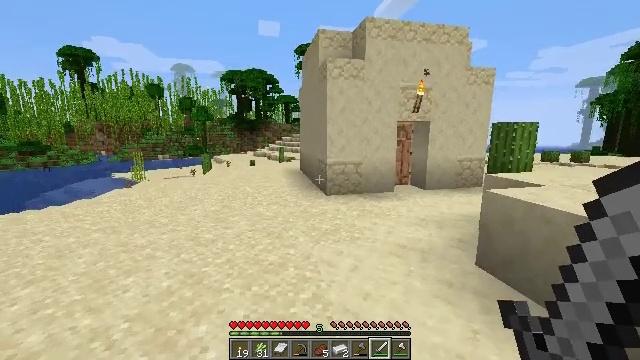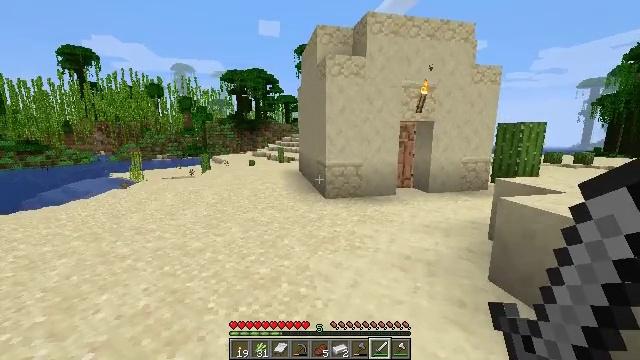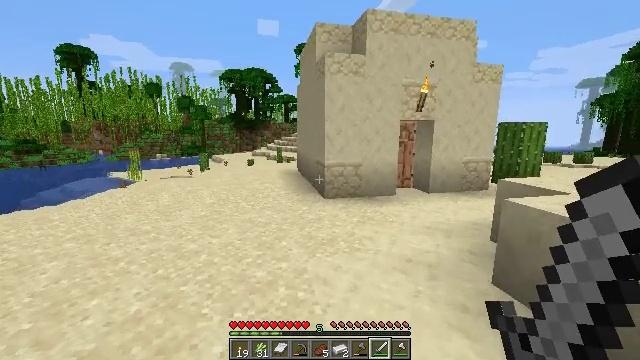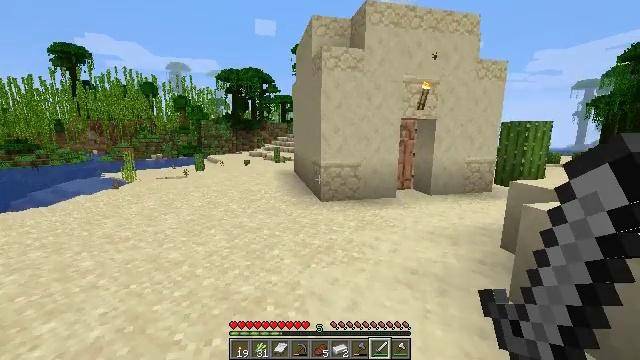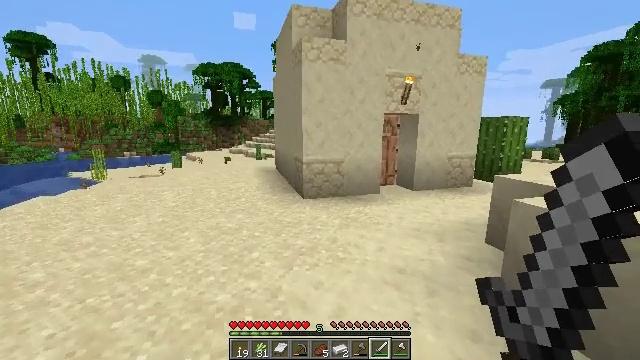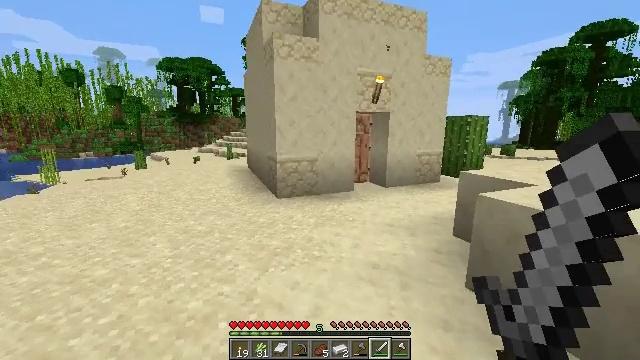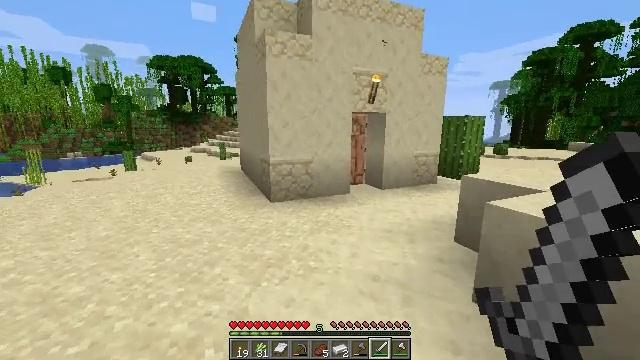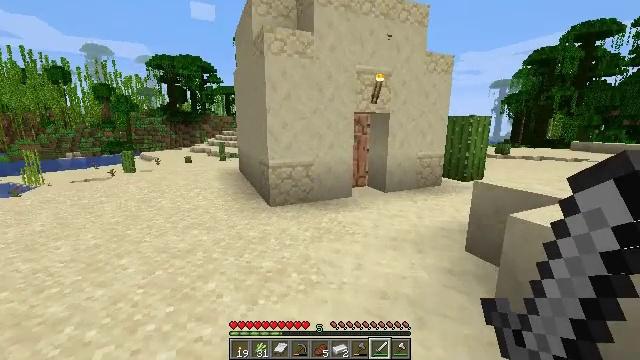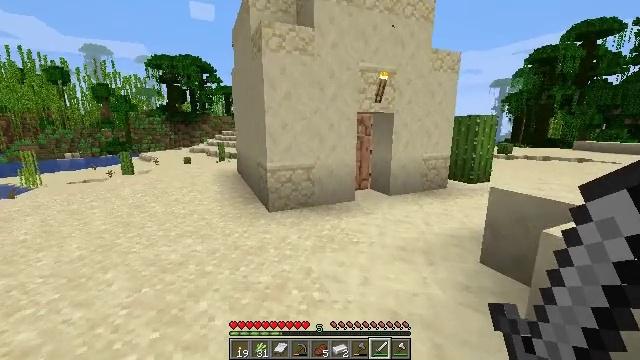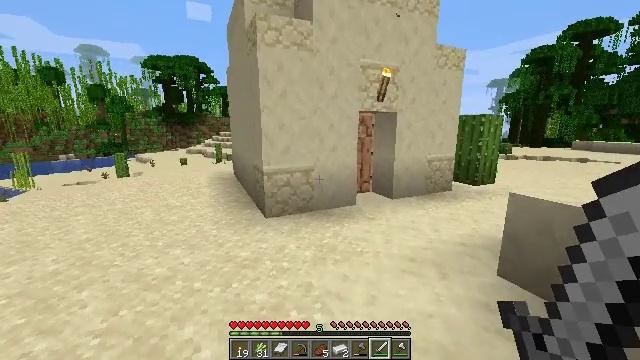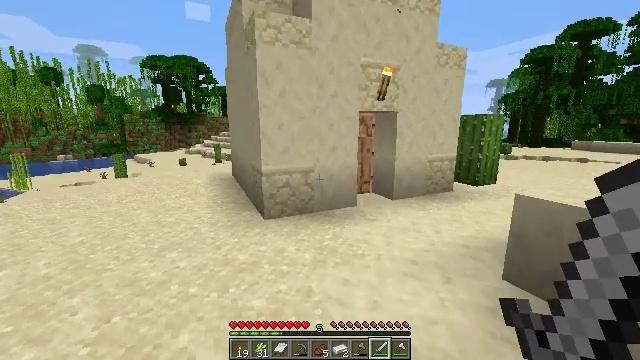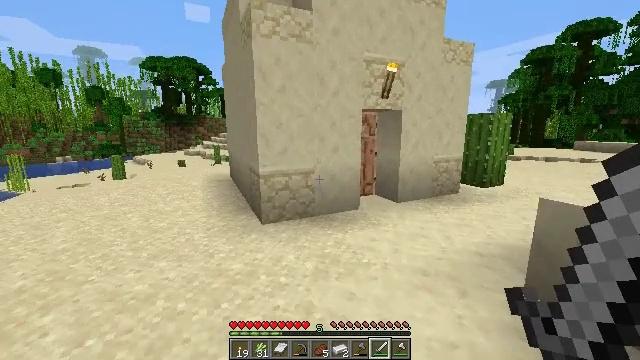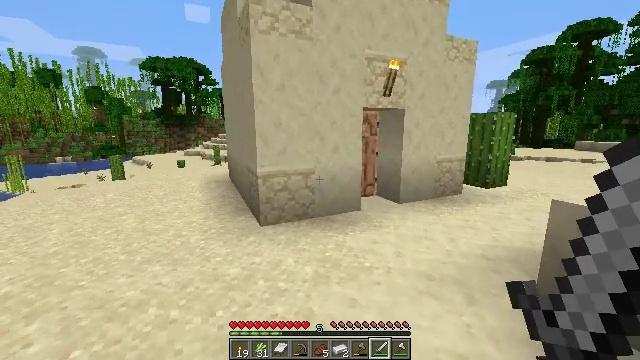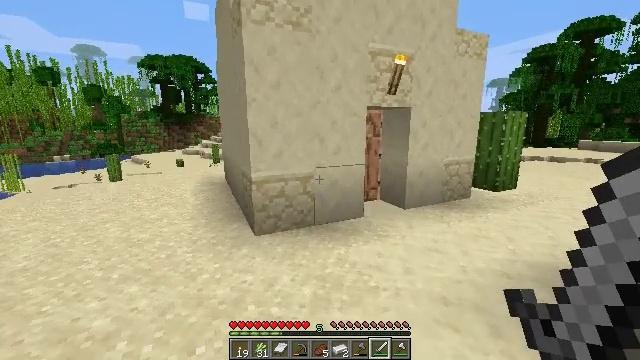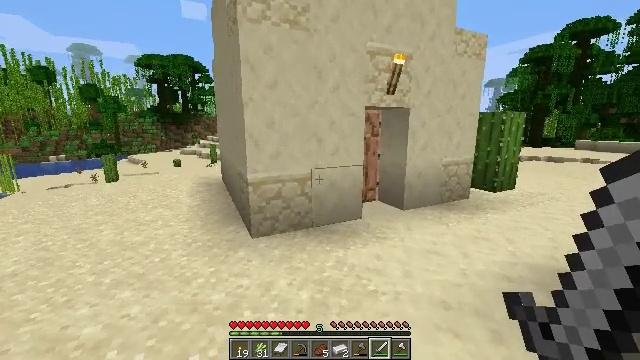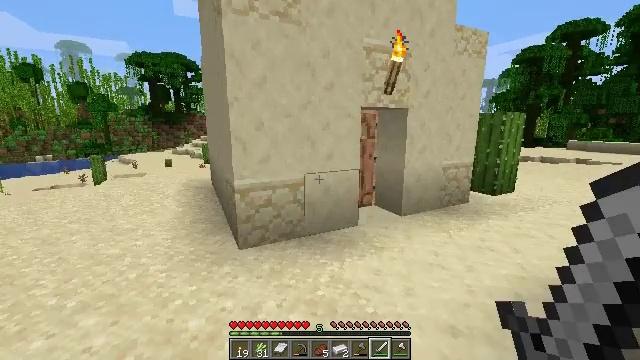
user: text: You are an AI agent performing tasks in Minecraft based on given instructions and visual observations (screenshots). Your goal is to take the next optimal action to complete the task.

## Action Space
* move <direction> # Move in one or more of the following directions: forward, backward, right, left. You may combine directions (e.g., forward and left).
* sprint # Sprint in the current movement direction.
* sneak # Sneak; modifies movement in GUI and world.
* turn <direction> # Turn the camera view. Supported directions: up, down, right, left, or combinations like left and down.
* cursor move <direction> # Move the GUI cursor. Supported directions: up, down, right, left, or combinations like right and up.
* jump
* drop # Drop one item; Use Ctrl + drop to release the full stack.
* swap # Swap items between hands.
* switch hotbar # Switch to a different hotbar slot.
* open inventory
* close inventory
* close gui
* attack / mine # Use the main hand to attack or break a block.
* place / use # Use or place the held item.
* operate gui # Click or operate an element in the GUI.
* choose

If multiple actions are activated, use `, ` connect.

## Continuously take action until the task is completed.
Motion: motion action
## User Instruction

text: Gather the smooth sandstone slab.
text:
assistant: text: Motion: move forward
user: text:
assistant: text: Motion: move forward
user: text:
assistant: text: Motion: move forward
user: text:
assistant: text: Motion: move forward, turn right
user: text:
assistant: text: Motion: move forward, turn right
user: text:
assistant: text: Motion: move forward, turn right
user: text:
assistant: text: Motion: move forward
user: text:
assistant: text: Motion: move forward
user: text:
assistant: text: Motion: move forward
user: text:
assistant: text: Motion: move forward
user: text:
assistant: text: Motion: move forward
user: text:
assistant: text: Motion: move forward
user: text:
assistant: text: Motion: move forward
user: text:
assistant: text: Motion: move forward
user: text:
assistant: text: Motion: move forward, turn right
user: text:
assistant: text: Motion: move forward, turn right
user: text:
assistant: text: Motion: move forward, turn right
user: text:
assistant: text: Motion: move forward, turn right
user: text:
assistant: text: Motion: move forward, turn right
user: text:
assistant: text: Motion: move forward
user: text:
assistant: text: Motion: move forward
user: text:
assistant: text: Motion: move forward
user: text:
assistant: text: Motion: move forward
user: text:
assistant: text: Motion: move forward
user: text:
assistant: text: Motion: move forward
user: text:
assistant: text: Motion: move forward
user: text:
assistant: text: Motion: move forward
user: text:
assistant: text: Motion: move forward, turn left
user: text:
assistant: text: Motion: move forward, turn left
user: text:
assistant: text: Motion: move forward